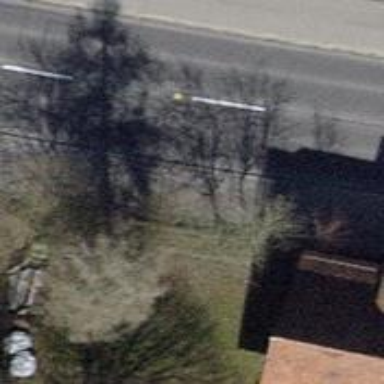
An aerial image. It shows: Asphalt sidewalk path.